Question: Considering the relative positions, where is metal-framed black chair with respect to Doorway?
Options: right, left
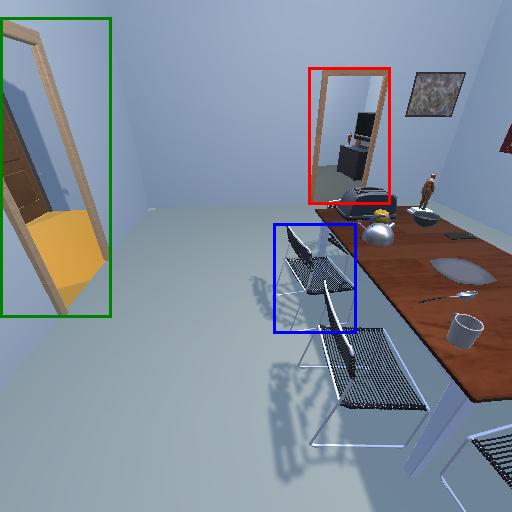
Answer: right